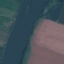
Land use / land cover: River